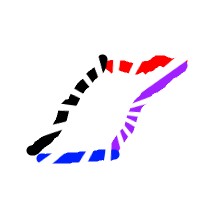
Shape: parallelogram